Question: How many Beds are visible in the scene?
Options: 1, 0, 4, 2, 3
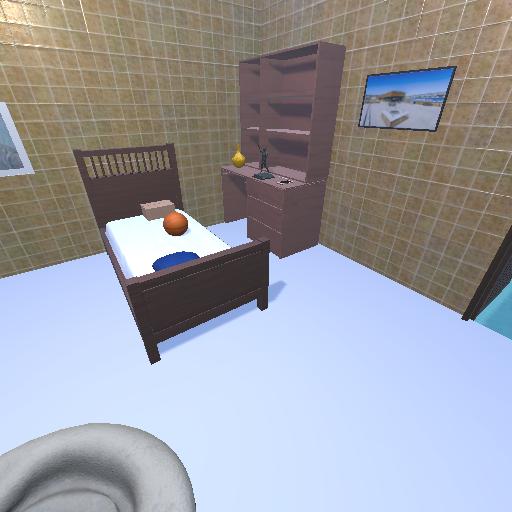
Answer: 1